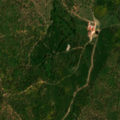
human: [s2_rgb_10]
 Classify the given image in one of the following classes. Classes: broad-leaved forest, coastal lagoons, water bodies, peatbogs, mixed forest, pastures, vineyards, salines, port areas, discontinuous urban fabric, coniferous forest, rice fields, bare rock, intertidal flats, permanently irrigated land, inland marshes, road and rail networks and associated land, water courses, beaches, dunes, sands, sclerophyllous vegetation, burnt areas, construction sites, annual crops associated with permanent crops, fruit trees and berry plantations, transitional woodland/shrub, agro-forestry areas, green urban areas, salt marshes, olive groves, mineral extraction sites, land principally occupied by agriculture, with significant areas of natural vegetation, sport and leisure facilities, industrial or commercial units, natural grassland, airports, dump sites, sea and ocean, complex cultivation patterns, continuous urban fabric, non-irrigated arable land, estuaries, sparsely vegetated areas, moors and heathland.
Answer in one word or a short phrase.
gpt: continuous urban fabric